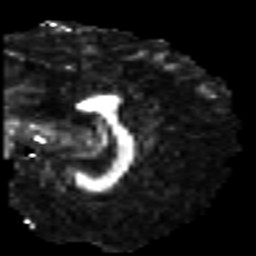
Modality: FA
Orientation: sagittal
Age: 33
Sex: female
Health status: healthy
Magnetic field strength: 3 T
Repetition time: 7 s
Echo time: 0.0926 s